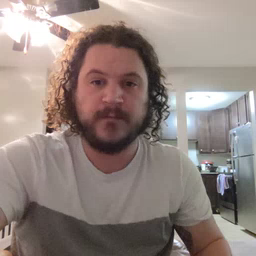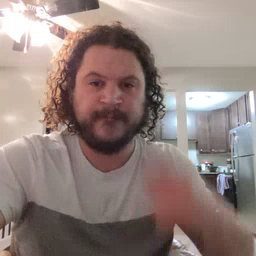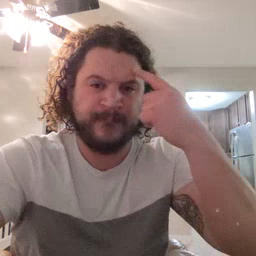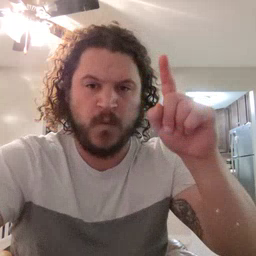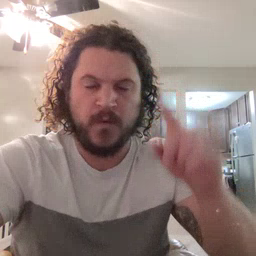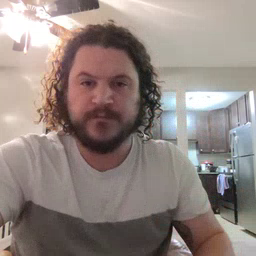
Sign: for